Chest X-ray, PA view. Patient: 69 years old, sex M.
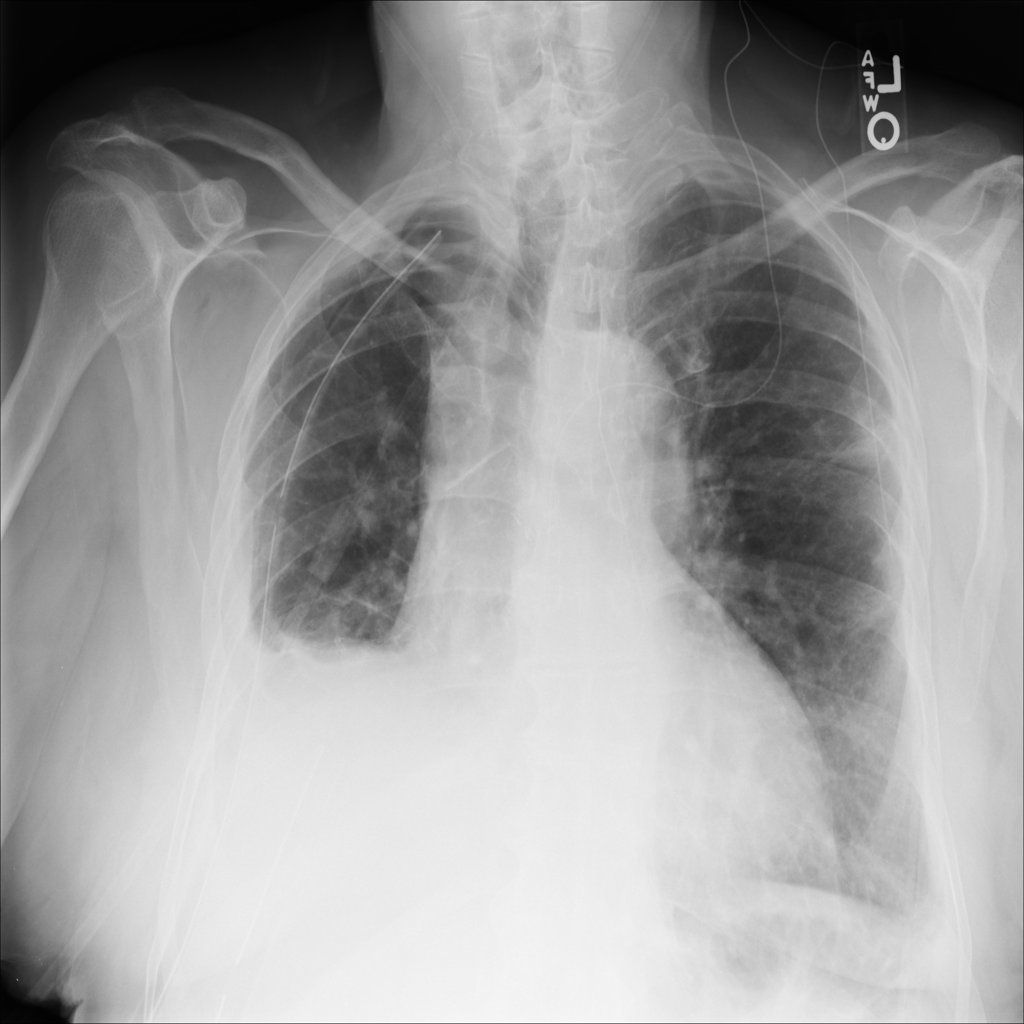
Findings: Effusion